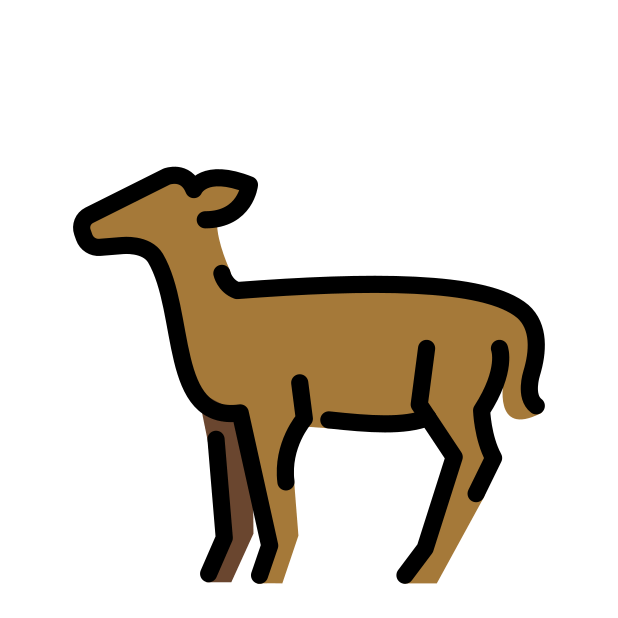
doe